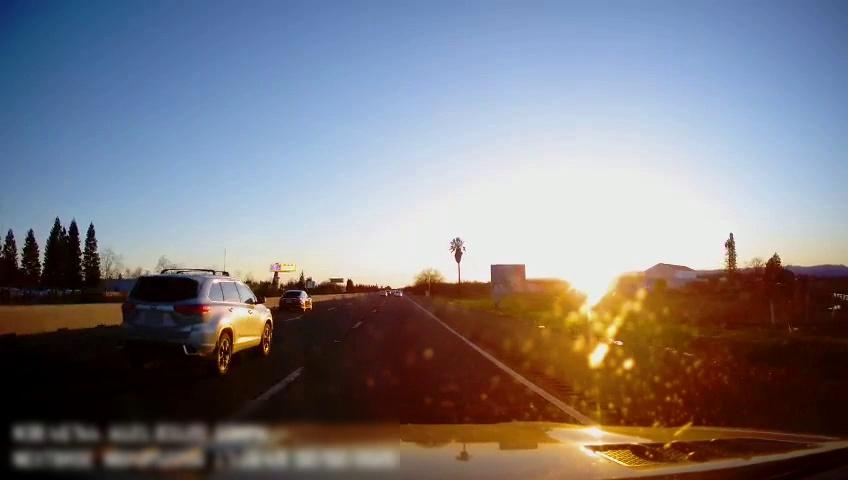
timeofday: Day
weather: Sunny
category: Drivable Space
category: Vehicles | Car
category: Vehicles | SUV
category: Lanes | Alternate Lane
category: Lanes | Alternate Lane
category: Lanes | Current Lane
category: Lanes | Alternate Lane
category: Traffic | Signs